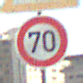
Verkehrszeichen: Geschwindigkeit70
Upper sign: ReiterRechts
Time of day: MorningAfternoon
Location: Outdoor (Suburban)
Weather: PartlyCloudy
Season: NotSpecified
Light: Natural